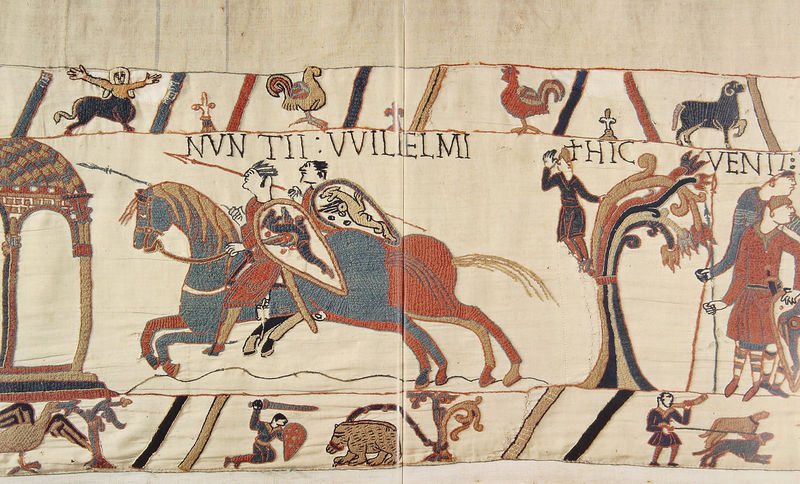
Titel: Teppich von Bayeux
Institution: Bayeux, Städtisches Museum
Schlagwörter: kampf, vogel, bäume, zeichnung, hunde, tier, tiere, teppich, stickerei, stoff, pflanze, borte, pferd, pferde, reiter, reiten, schrift, gans, krieg, lanze, wandteppich, tor, katze, schild, lamm, schaf, schwert, text, ritter, chinesisch, löwen, kavallerie, mittelalter, kreuzzug, lanzen, jagdhunde, löwe, gesandte, opfer, speer, töten, hahn, huhn, gewebe, textil, bär, pavillion, eber, römisch, hühner, wilhelm, schilde, widder, hähne, eroberer, griffon, bayeux, hastings, scghild